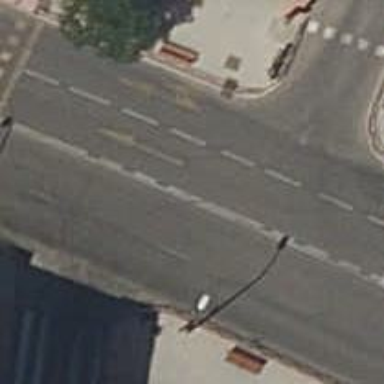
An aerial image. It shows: Road with traffic signals.